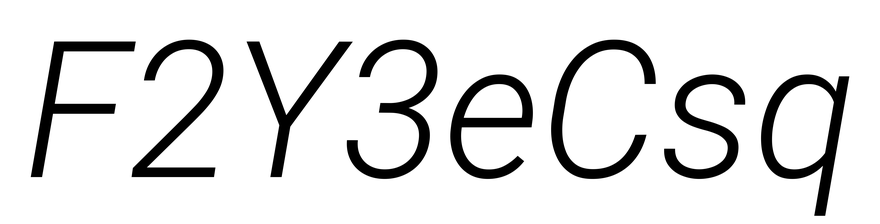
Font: Roboto-Italic_Light_Italic